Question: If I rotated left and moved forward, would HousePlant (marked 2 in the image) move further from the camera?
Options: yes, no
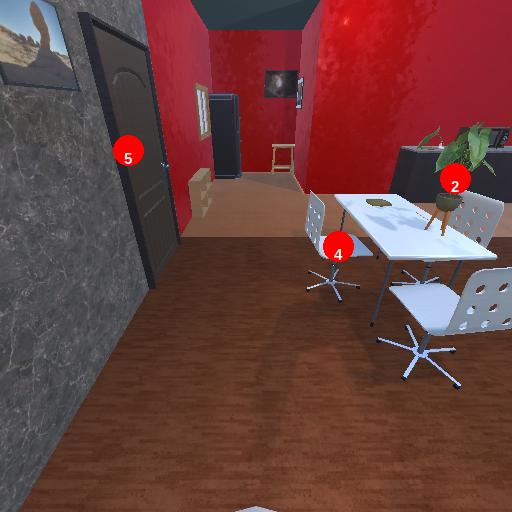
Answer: yes